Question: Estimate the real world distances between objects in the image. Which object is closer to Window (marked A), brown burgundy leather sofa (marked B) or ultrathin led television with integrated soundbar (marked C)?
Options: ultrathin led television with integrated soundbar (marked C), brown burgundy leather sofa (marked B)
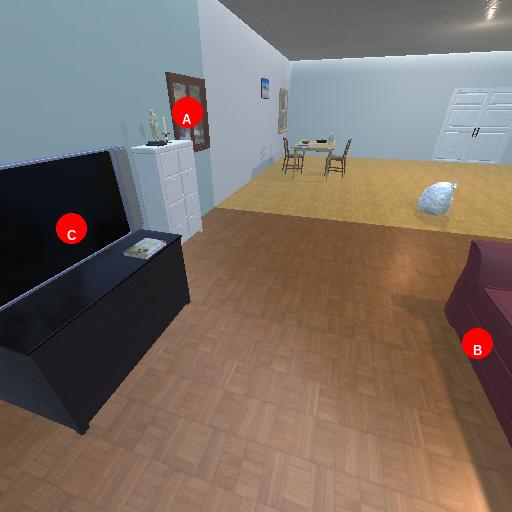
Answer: ultrathin led television with integrated soundbar (marked C)